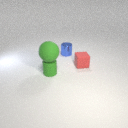
large green rubber sphere above small green rubber cylinder